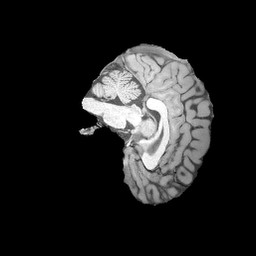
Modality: T1w
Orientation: sagittal
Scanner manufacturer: siemens
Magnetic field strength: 3 T
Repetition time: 2.08 s
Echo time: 0.00464 s